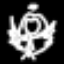
Label: angel